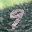
Label: 9